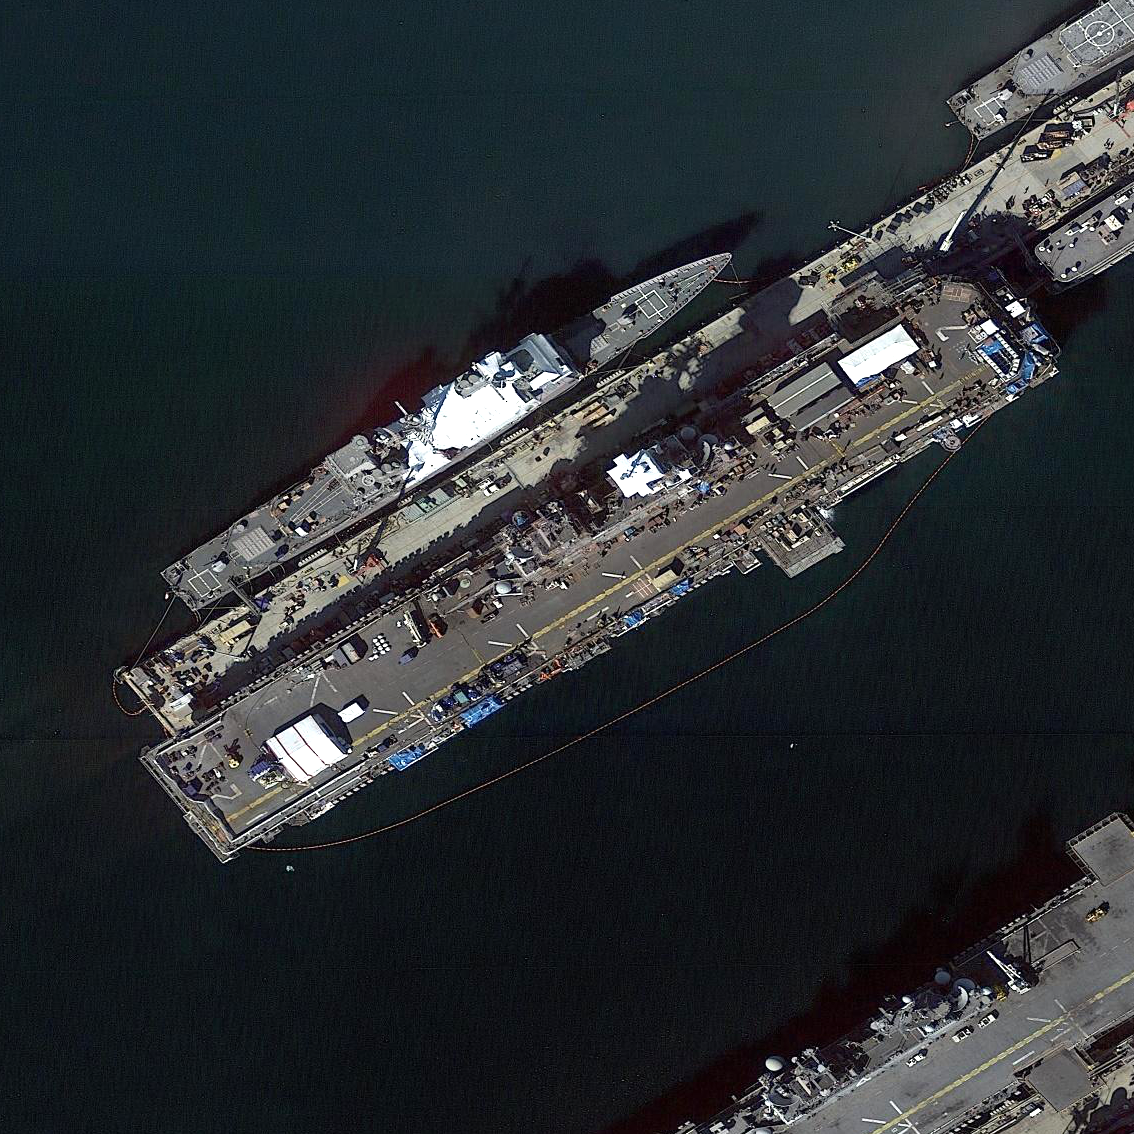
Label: assault